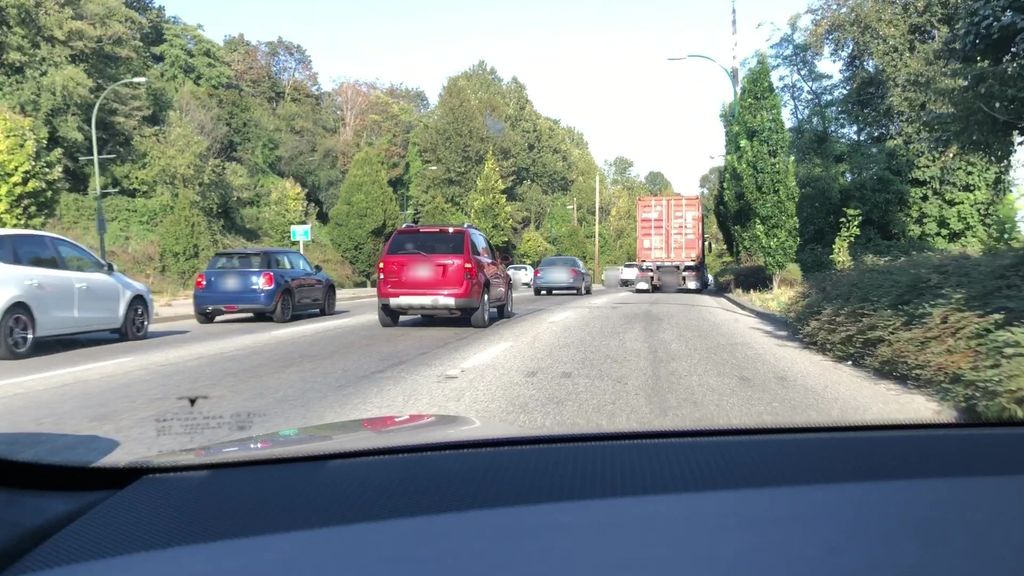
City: vancouver